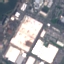
Land use / land cover: Industrial